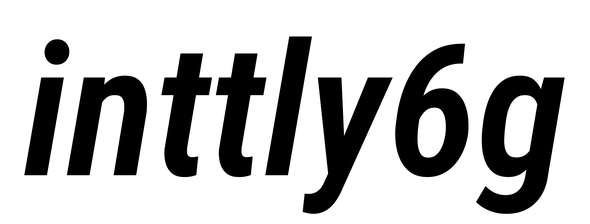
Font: Roboto-Italic_Condensed_SemiBold_Italic